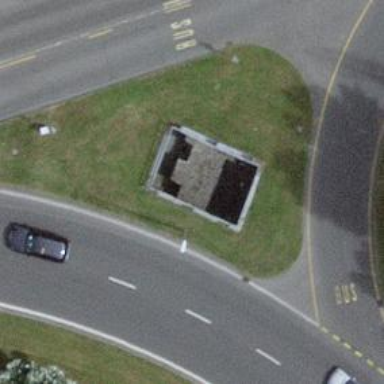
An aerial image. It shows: Tunnel footway.